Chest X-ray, PA view. Patient: 29 years old, sex M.
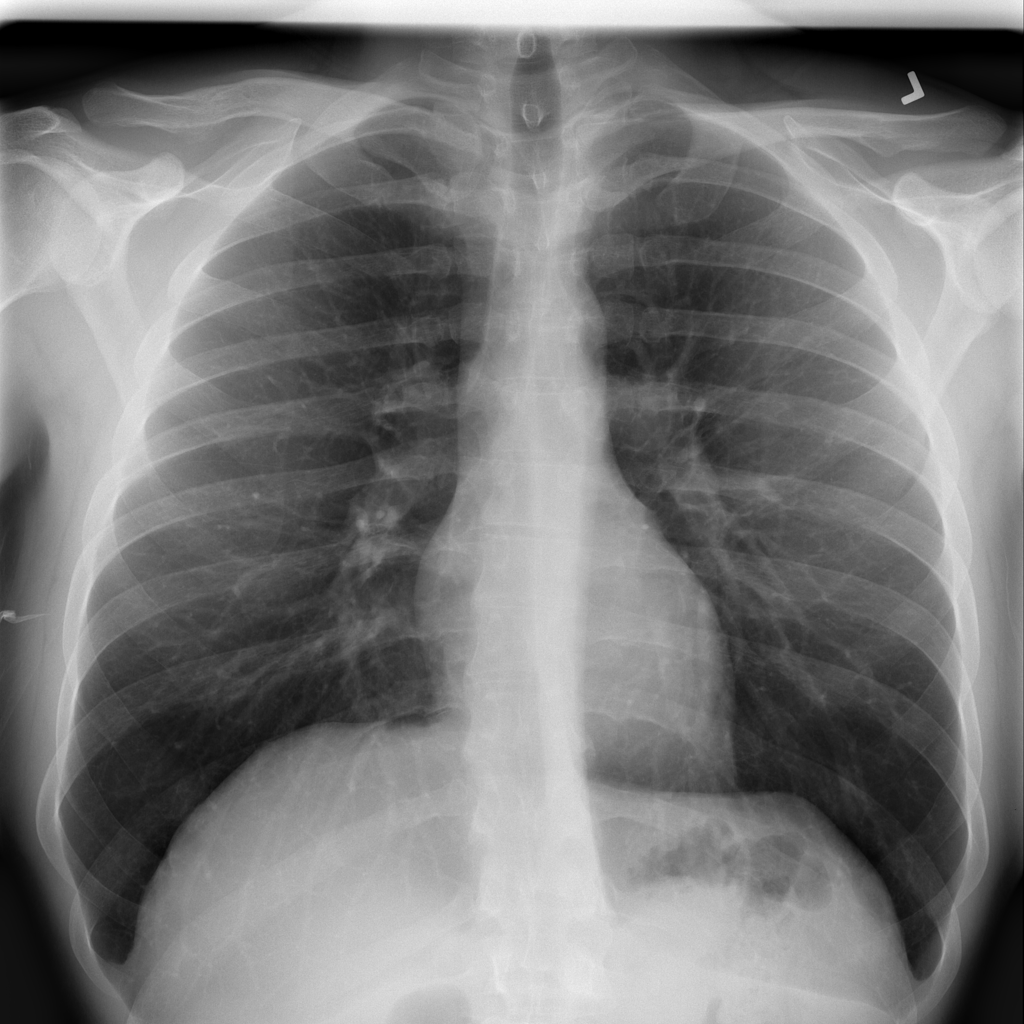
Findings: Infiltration